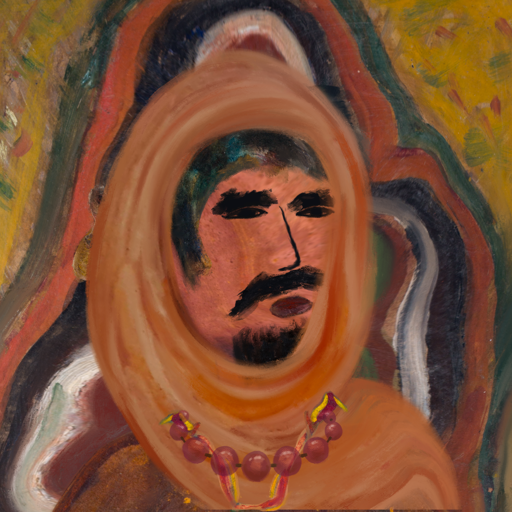
Background: AfterRaid, Head And Neck Side: Mother_And_Son_Mother, Face Side: Mosgoul, Bust: Comrade, Hair Side: Pipe, Head Accessory: Pious_Lady_Scarf, Second Necklace: Gypsy_Mother_1, Necklace: Irani_2, Baby: Blank